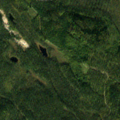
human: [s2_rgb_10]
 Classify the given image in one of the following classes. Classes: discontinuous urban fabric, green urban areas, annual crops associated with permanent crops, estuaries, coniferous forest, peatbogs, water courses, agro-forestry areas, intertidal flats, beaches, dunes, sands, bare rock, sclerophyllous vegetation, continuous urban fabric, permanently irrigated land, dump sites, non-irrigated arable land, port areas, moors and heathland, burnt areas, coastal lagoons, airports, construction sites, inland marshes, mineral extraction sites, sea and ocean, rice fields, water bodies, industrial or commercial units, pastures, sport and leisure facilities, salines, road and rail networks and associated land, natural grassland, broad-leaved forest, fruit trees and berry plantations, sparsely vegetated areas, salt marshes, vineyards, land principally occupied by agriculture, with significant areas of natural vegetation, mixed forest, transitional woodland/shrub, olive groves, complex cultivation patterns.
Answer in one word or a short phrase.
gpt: coniferous forest, mixed forest